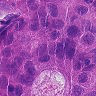
Metastatic tissue present: yes